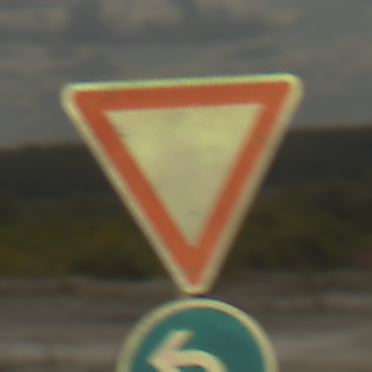
Verkehrszeichen: VorfahrtGewaehren
Zusatzzeichen unten: VorgeschriebeneFahrtrichtungLinks
Umgebung: Outdoor, Beach
Tageszeit: Midday
Wetter: PartlyCloudy
Licht: Natural
Jahreszeit: NotSpecified
Kontrast: HighContrast